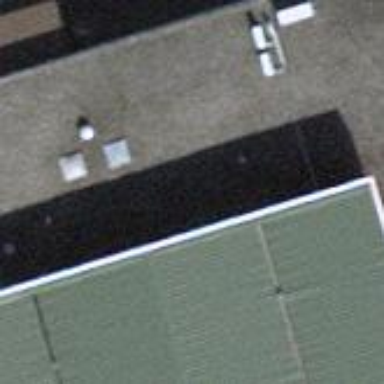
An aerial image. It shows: Convenience store with tiled roof.